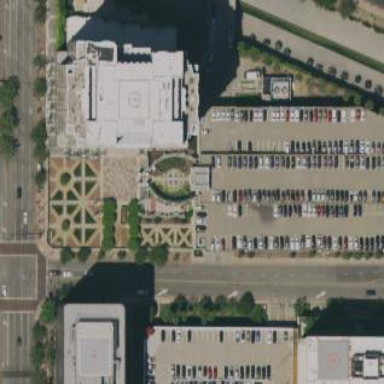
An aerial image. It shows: Multi-storey parking building.